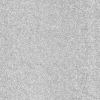
Atmospheric dust classification: dusty